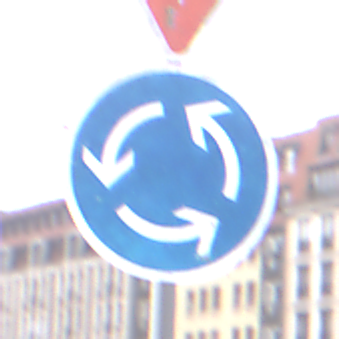
Verkehrszeichen: Kreisverkehr
Zusatzzeichen oben: VorfahrtGewaehren
Umgebung: Outdoor, Urban
Tageszeit: Midday
Wetter: Overcast
Licht: Natural
Jahreszeit: NotSpecified
Kontrast: LowContrast